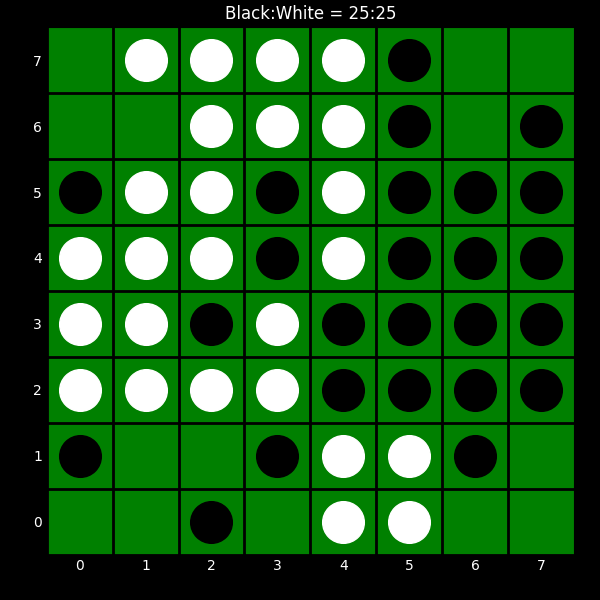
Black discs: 25
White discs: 25